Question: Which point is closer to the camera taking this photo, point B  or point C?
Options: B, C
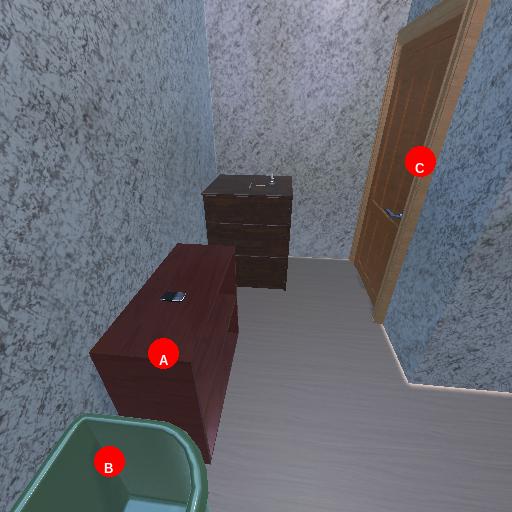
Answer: B